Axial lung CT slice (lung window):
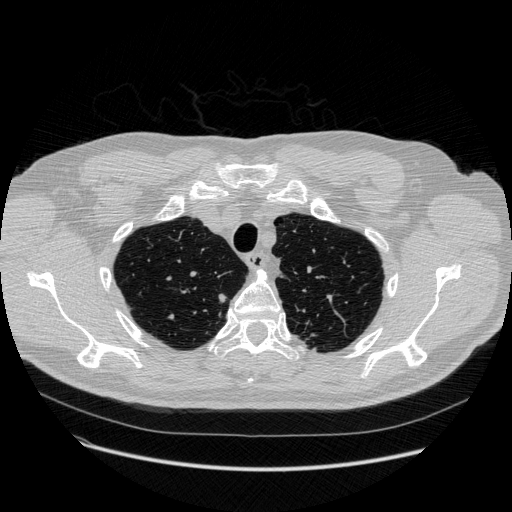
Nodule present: yes
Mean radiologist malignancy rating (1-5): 3.25